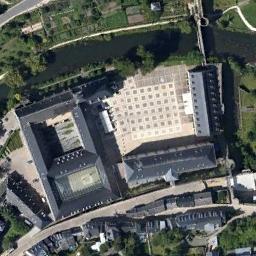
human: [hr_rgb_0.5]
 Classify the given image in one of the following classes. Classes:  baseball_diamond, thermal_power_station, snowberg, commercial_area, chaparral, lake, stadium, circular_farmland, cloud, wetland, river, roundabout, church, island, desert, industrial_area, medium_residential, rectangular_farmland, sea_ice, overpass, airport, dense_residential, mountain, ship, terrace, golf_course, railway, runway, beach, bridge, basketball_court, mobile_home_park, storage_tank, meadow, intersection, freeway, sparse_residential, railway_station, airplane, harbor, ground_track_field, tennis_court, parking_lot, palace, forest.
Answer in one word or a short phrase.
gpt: palace